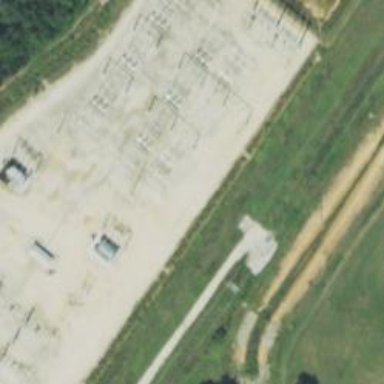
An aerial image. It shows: Switch for power supply.